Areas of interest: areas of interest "Zhongjun World City"
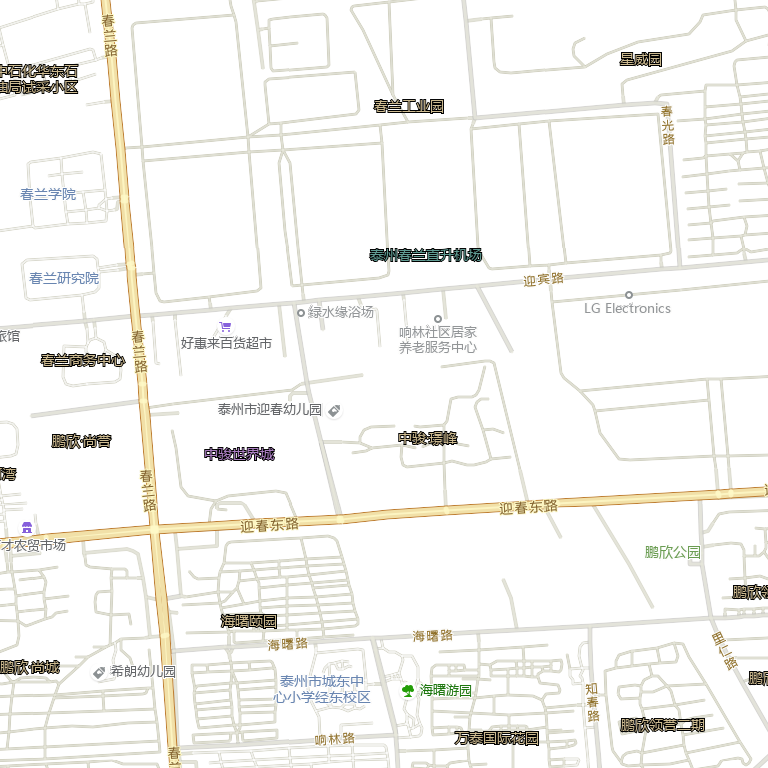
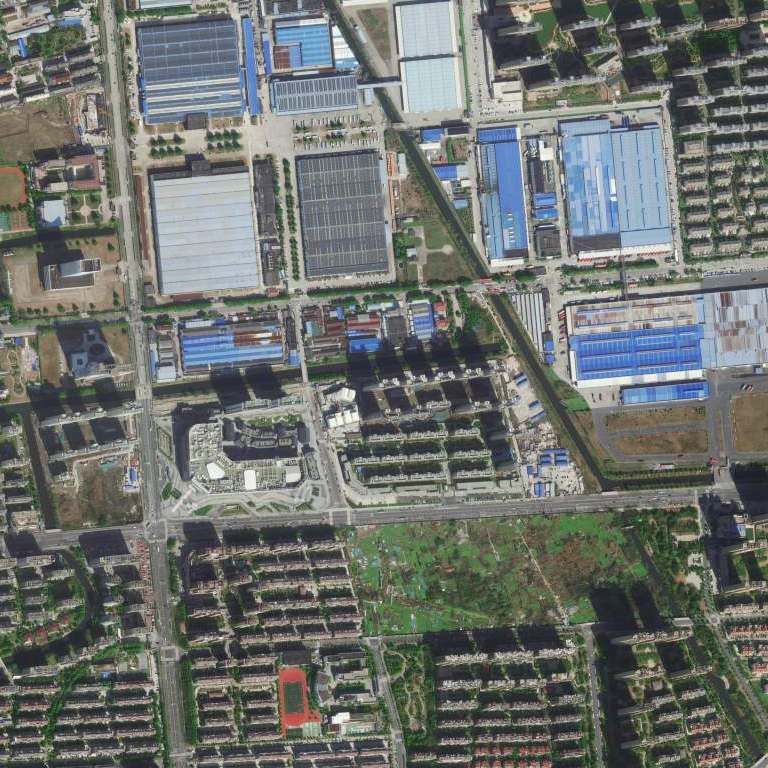